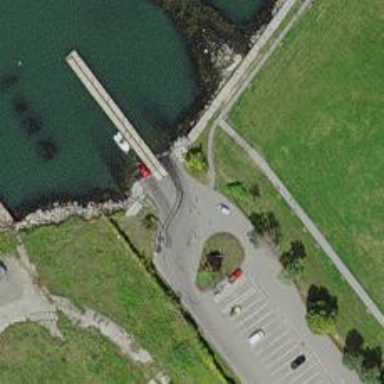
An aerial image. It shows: This slipway is service road leading to leisure land area.